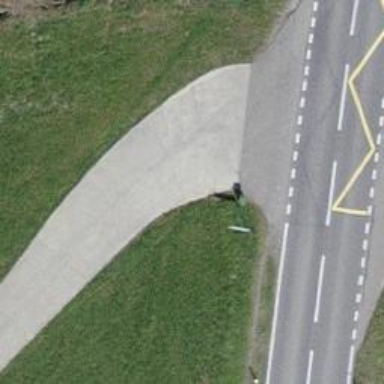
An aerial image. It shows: Bus stop with platform for public transport.